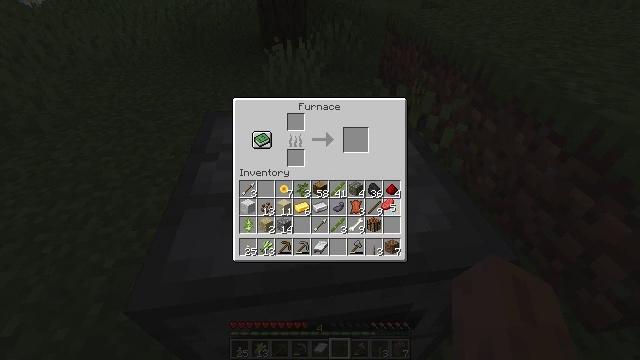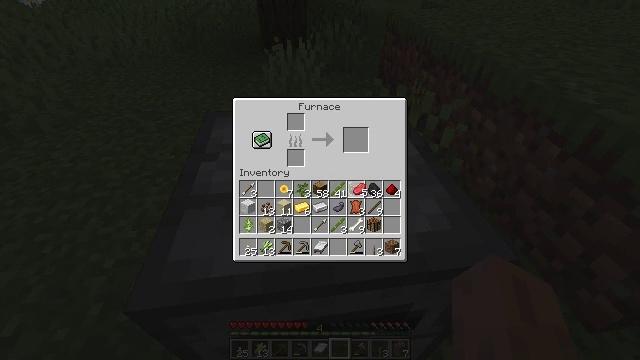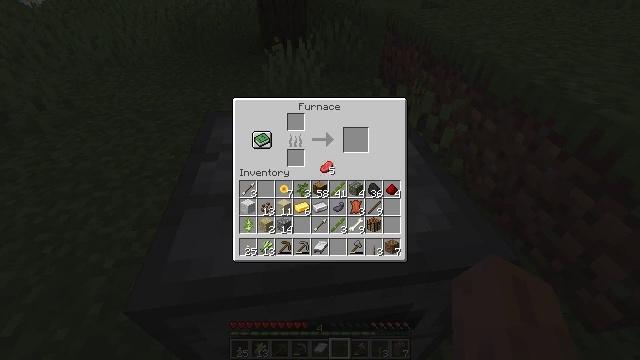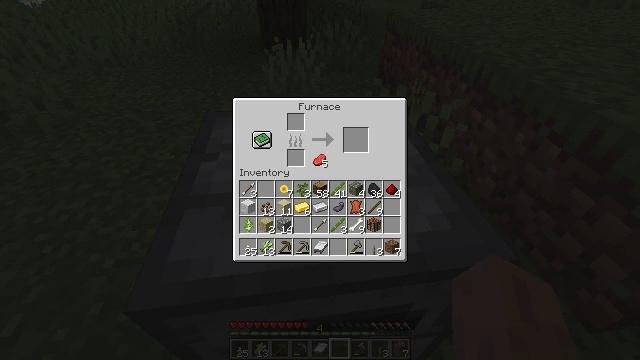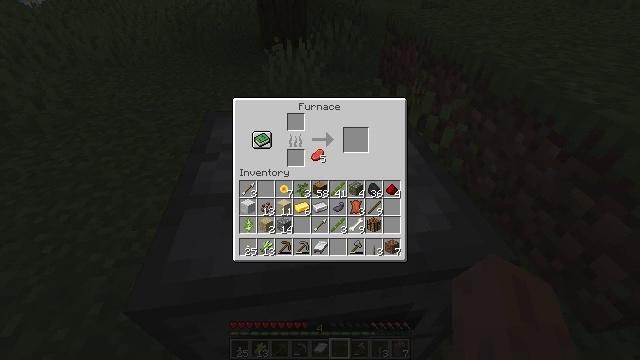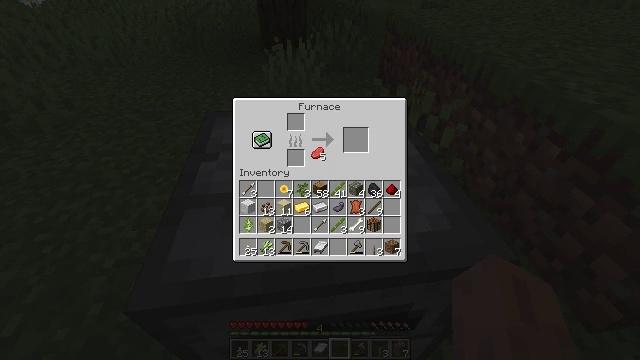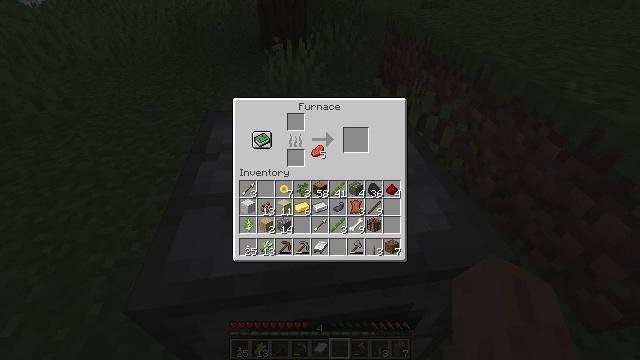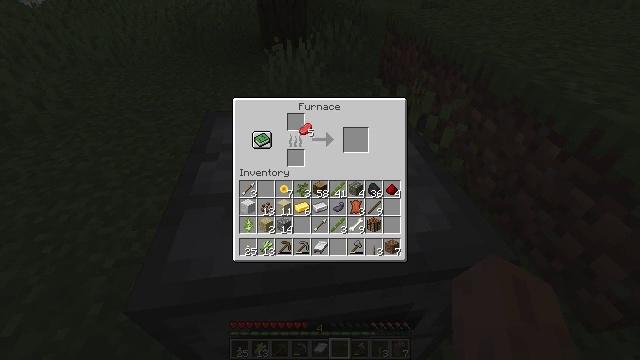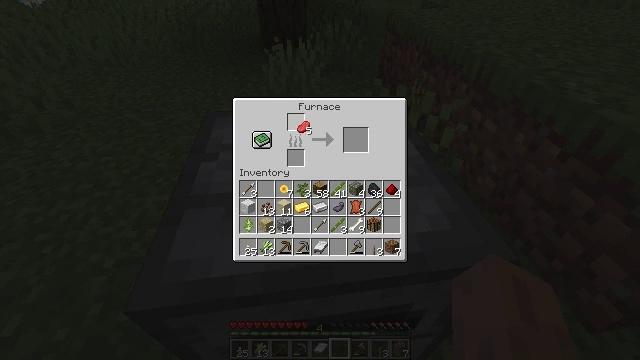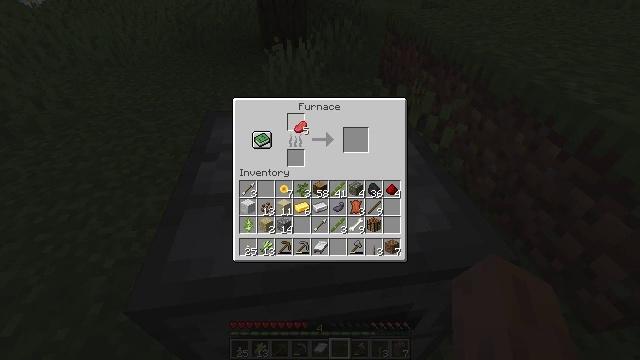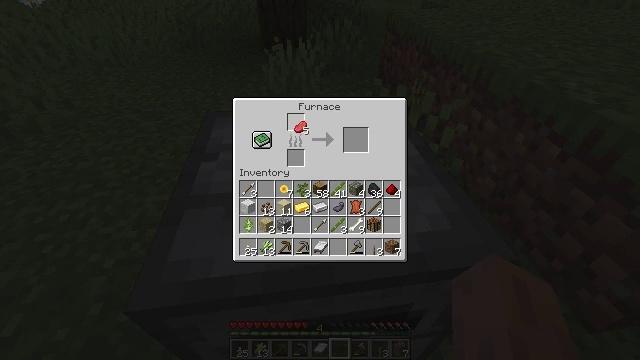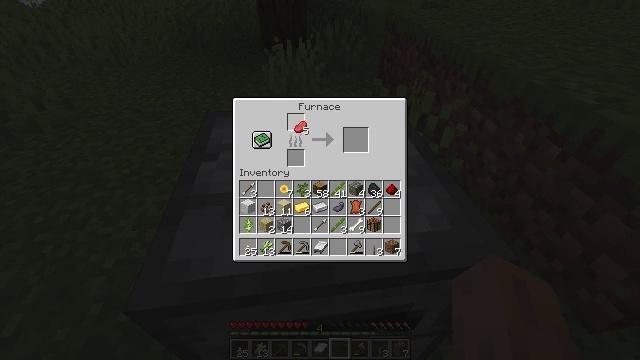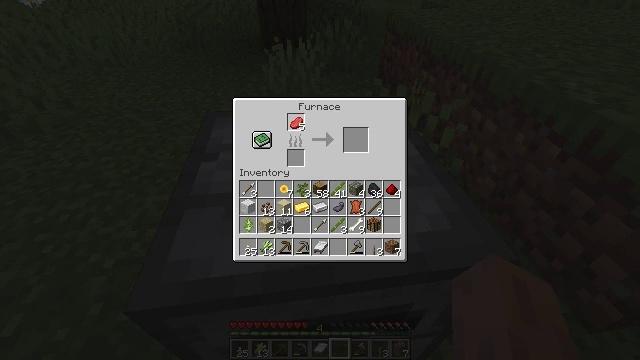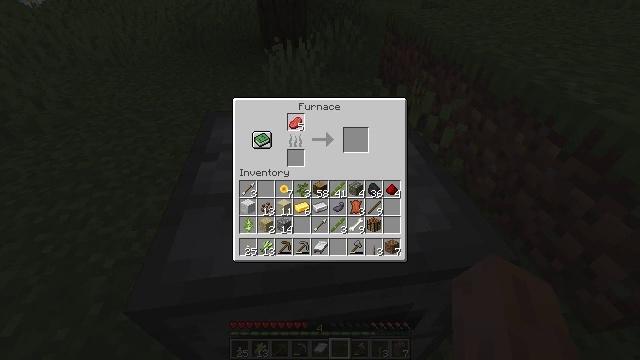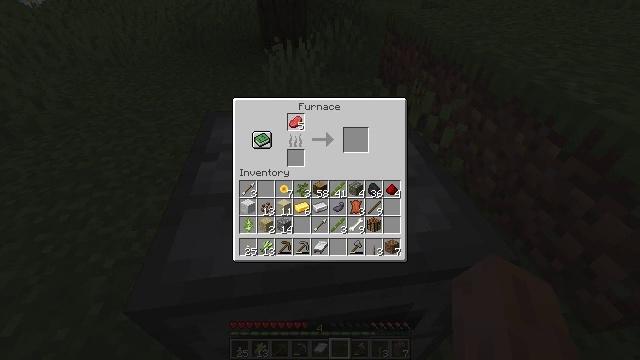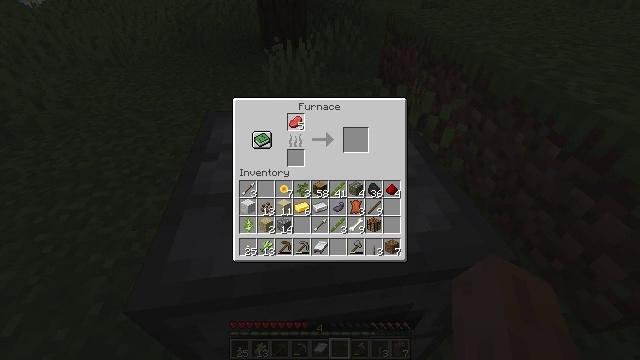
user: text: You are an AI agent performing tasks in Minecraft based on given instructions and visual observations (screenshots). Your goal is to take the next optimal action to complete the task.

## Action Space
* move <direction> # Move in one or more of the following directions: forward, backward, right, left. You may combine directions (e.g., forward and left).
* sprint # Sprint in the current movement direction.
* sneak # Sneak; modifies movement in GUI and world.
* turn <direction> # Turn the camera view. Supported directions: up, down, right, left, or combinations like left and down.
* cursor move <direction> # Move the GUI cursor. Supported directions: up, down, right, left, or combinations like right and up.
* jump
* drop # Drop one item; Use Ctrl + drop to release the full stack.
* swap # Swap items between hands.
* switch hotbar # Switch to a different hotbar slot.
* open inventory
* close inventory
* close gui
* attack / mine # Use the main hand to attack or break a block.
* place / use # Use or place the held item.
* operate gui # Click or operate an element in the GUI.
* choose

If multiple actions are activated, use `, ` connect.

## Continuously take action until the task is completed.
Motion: motion action
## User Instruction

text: Combat the cow.
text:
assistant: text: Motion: cursor move left and up
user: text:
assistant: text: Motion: cursor move left and up
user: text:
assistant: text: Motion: cursor move left and up
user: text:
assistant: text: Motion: no_op
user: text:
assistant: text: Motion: no_op
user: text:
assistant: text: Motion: no_op
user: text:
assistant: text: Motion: cursor move left and up
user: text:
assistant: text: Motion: no_op
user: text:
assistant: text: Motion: no_op
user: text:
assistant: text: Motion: no_op
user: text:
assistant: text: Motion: no_op
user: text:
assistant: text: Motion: no_op
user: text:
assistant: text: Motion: no_op
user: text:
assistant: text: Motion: no_op
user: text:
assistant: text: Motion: operate gui
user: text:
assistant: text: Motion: operate gui
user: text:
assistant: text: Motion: operate gui
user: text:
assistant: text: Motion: operate gui
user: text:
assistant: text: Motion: no_op
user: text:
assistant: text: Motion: no_op
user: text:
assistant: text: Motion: no_op
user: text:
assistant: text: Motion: no_op
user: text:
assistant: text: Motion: no_op
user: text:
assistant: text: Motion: cursor move down
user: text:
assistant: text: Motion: cursor move down
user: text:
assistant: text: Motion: no_op
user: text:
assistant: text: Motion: cursor move down
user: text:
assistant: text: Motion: cursor move down
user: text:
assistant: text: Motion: cursor move down
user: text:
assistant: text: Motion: cursor move down